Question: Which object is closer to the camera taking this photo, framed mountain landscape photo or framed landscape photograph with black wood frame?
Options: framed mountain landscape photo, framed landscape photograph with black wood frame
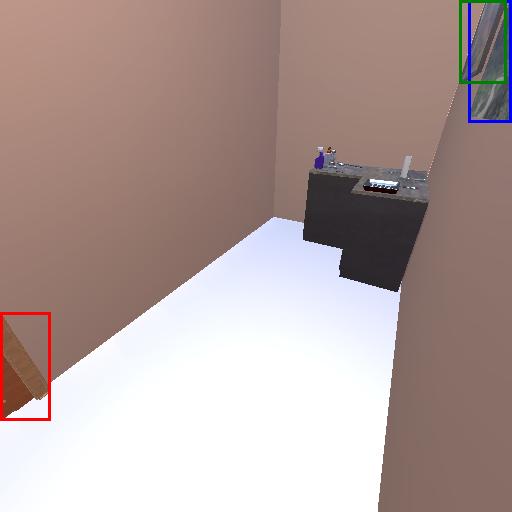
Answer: framed mountain landscape photo